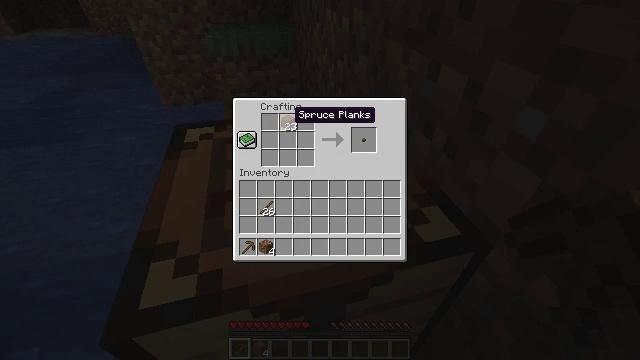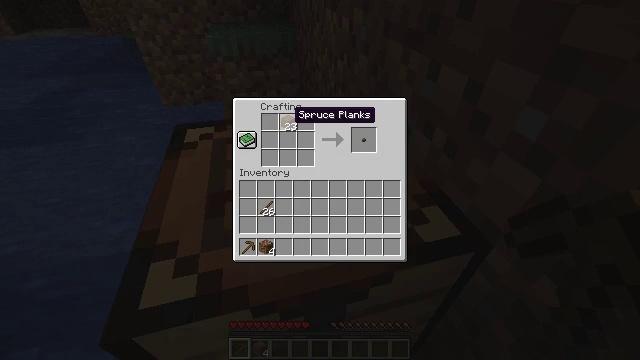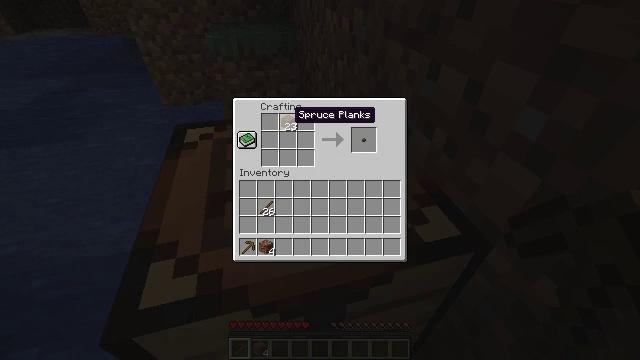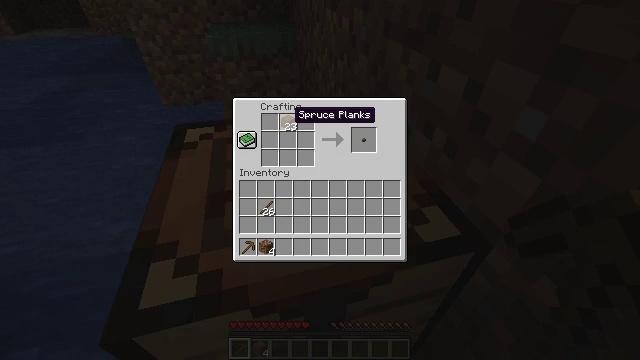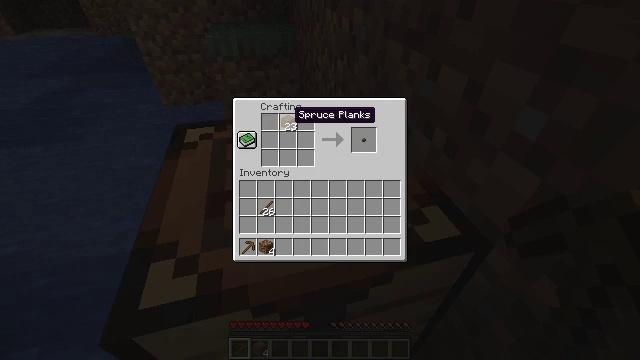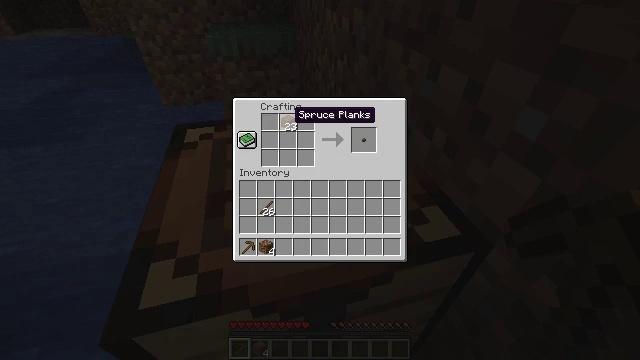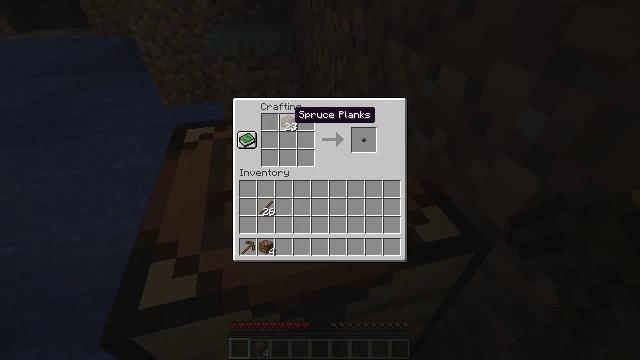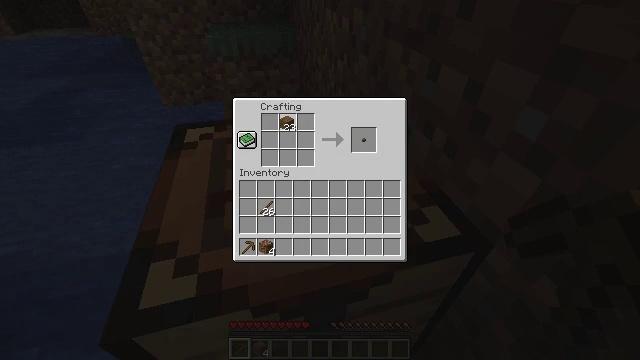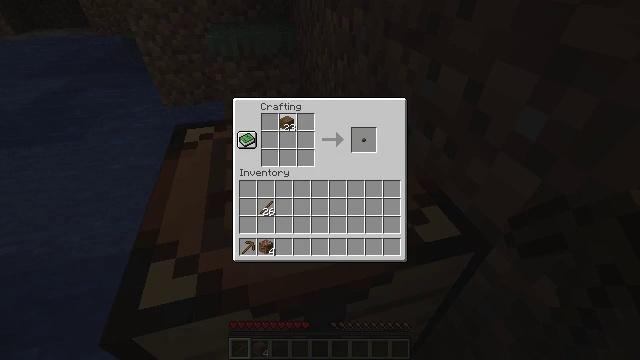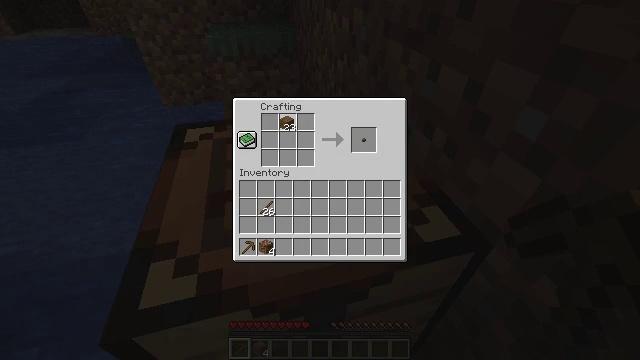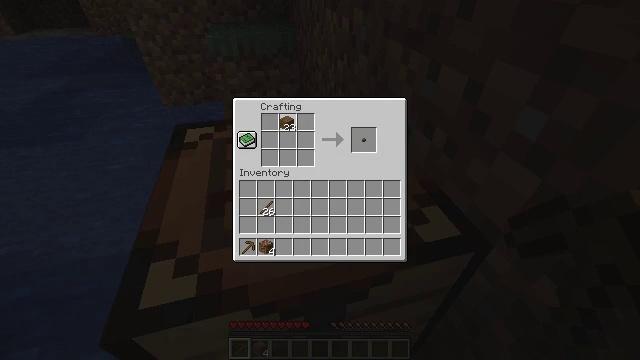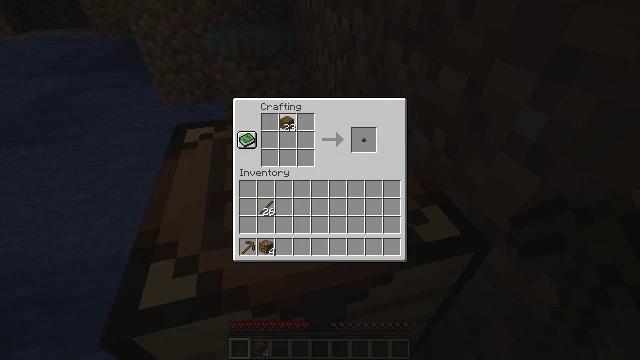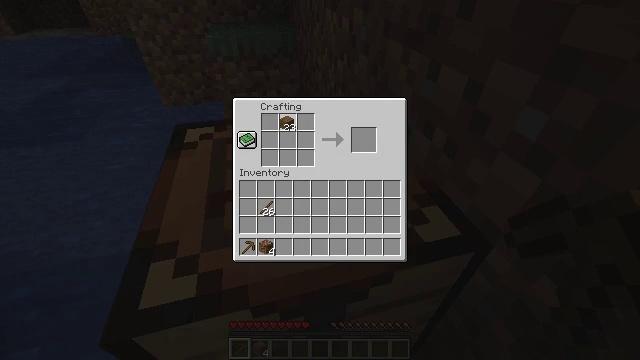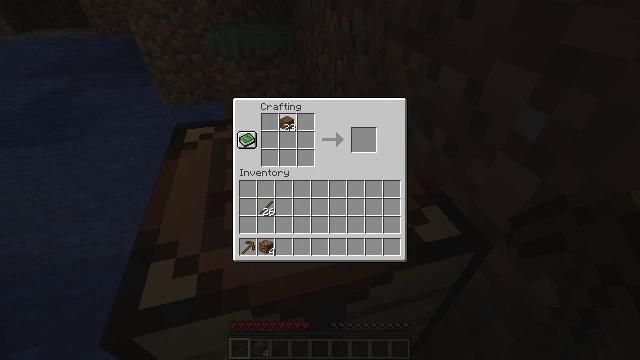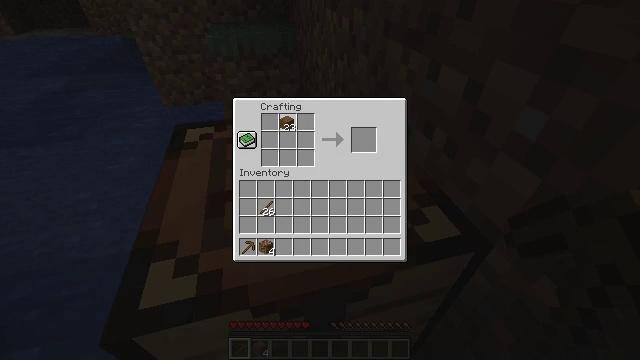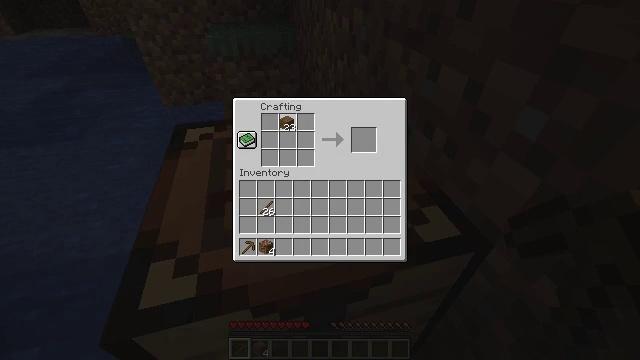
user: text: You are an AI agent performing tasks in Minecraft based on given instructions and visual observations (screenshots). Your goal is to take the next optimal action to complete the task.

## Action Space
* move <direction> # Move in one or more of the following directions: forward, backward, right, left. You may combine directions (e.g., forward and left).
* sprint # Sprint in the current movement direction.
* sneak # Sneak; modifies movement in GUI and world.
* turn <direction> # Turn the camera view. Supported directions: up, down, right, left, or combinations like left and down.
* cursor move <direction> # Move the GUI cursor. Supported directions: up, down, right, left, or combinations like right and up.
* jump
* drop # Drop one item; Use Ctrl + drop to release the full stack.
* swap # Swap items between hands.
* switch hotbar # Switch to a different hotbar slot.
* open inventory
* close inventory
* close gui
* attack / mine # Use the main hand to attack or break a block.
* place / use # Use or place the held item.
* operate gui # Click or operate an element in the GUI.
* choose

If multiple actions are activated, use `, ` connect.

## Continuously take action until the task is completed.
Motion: motion action
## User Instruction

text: Form a wooden shovel on the crafting grid using wood.
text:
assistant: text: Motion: no_op
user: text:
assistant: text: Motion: no_op
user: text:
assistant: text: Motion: no_op
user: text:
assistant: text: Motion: no_op
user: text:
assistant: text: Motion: no_op
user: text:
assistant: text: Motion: no_op
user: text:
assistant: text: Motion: operate gui
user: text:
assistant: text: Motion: operate gui
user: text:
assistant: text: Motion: operate gui
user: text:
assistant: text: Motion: no_op
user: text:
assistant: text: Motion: no_op
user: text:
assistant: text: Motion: no_op
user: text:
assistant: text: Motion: no_op
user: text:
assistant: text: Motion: no_op
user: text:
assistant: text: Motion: no_op
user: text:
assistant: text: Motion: no_op
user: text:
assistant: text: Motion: no_op
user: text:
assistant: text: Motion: no_op
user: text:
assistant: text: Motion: no_op
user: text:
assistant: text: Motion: choose
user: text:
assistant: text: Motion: choose
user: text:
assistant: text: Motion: choose
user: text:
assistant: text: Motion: no_op
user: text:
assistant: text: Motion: no_op
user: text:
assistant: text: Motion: cursor move left and down
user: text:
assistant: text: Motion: cursor move left and down
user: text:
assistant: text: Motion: cursor move down
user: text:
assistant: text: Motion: no_op
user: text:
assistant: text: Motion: no_op
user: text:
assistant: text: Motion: no_op